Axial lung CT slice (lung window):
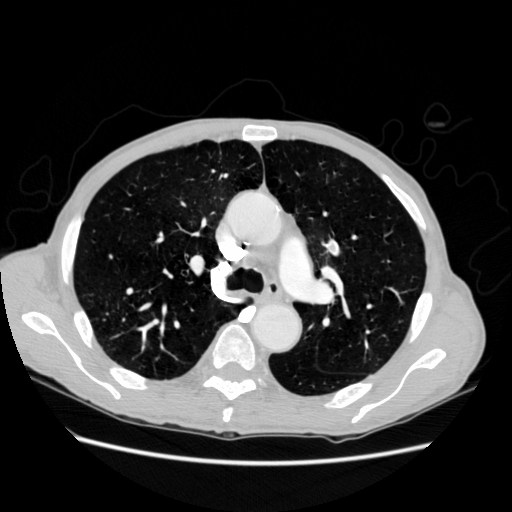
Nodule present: no